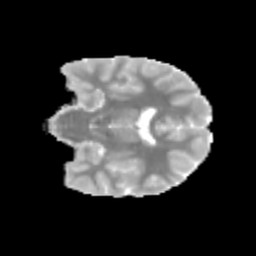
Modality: MD
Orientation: coronal
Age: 12
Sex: female
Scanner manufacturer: siemens
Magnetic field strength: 3 T
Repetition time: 3.8 s
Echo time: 0.07 s